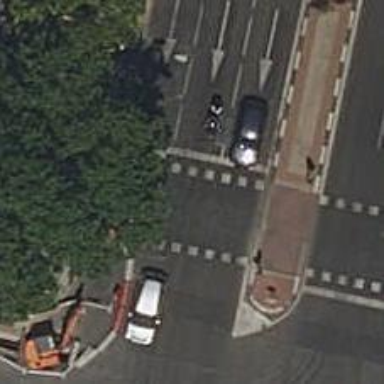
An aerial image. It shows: Zebra crossing with traffic signals. The crossing is marked by traffic lights.